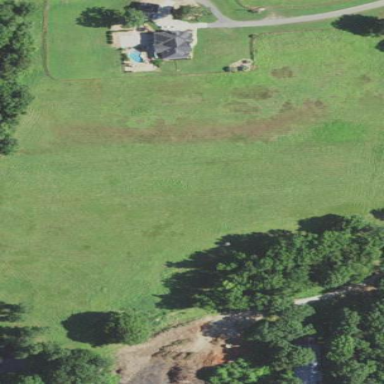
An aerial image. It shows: Open area covered with grass.